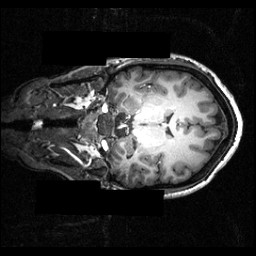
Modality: T1w
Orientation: coronal
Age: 26
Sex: female
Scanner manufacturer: siemens
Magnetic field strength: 3.951 T
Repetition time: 1.5 s
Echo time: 0.00335 s